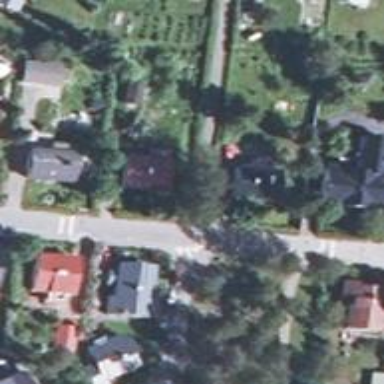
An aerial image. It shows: Residential road.